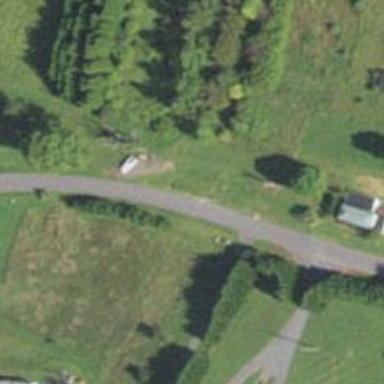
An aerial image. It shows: Driveway.